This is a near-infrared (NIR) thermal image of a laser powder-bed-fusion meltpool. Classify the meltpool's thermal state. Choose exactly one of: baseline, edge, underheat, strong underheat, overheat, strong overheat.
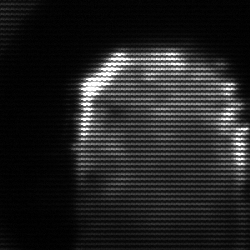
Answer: baseline